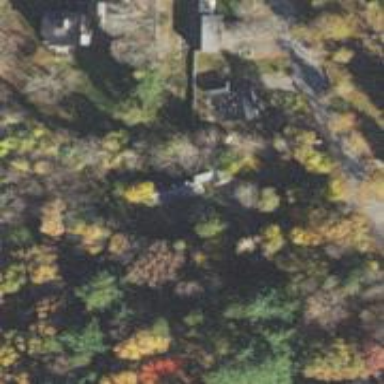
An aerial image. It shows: Park located in historic district.